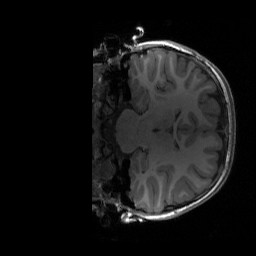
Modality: T1w
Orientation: coronal
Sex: female
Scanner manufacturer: siemens
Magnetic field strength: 3 T
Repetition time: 1.9 s
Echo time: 0.00243 s